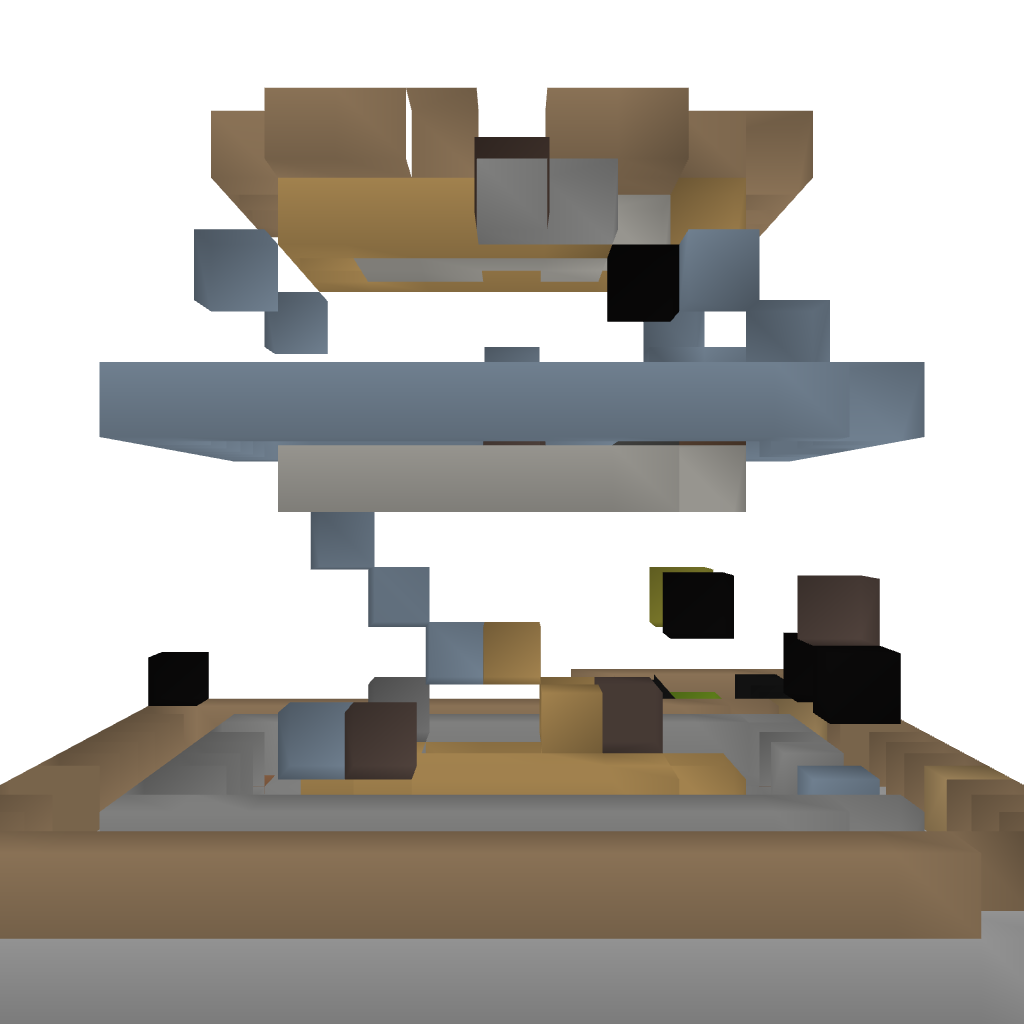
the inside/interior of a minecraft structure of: Basic house n°1